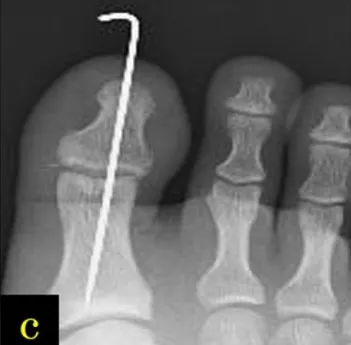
(c, d) After open repositioning, the unstable hallux IP joint underwent fixation using a 1.2-mm Kirshner wire.
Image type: radiology (x_ray)